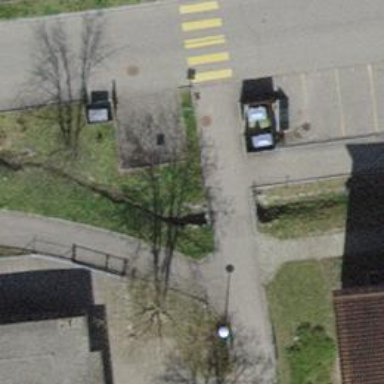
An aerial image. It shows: Asphalt footway.